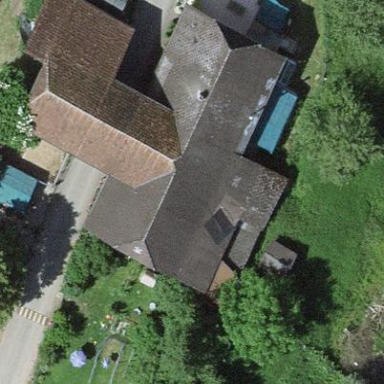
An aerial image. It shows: Farm building.